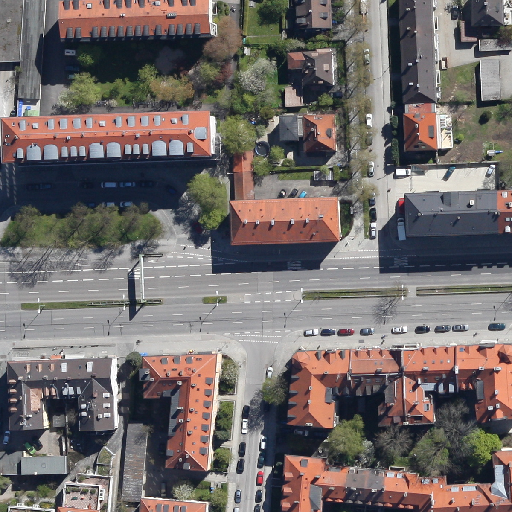
Referring expression: paved road along with tree